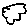
Label: cloud